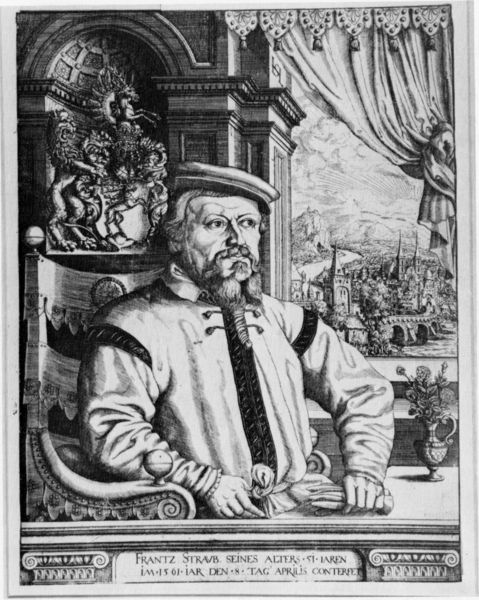
Titel: Bildnis des Franz Straub
Künstler: Hanns Lautensack
Institution: (Seriendruck)
Schlagwörter: hand, mann, weiß, wolken, fluss, landschaft, sitzen, stadt, blume, blumen, fenster, grau, handschuh, hintergrund, hut, mund, nase, pfeiler, raum, schwarz, stuhl, tisch, zeichnung, ausblick, blick, tiere, bart, hemd, jacke, kappe, mütze, wand, architektur, arme, augen, falten, gesicht, kleidung, rahmen, ärmel, bildnis, herr, innenraum, portrait, porträt, vorhang, ferne, hügel, brücke, kirche, figur, gewand, haare, mantel, pose, sessel, sitzend, adel, kaufmann, brustbild, locken, turm, vase, relief, schrift, lehne, sitz, bogen, datierung, mauer, grafik, graphik, tag, figuren, kuppel, thron, gardine, gardinen, ernst, inschrift, sitzt, verzierung, deutsch, jahreszahl, geschlossen, blumenstrauß, nische, gewölbe, burg, türme, druck, druckgraphik, stich, fürst, franz, politiker, kapitell, wappen, hintergund, herrschaftlich, hirsch, reh, ionisch, mittelalter, adliger, löwe, dorisch, bild im bild, vorhand, kupferstich, einhorn, drache, graf, fesnter, conche, datiert, gewandt, seriendruck, bürgermeister, nordalpin, frantz, straub, alters, 1580, frantz straub, seines, wappenhalter, sitzhen, franz straub, öjacke